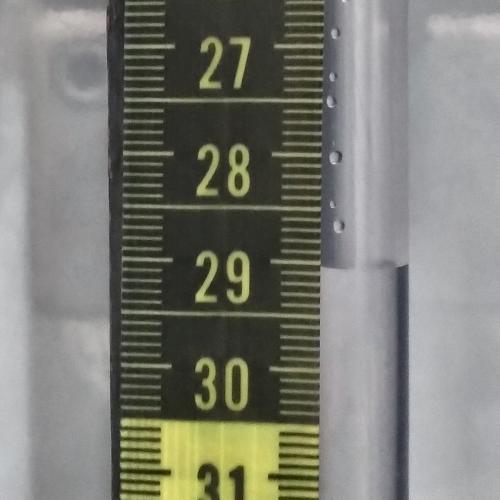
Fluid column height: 29.0 cm